Interaction volume radius: 5 \u00c5
Interaction volume height: 10 \u00c5
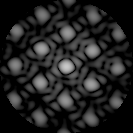
Disorder parameter: 0.164